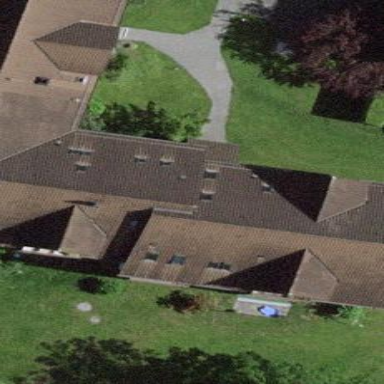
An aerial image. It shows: Part of building.